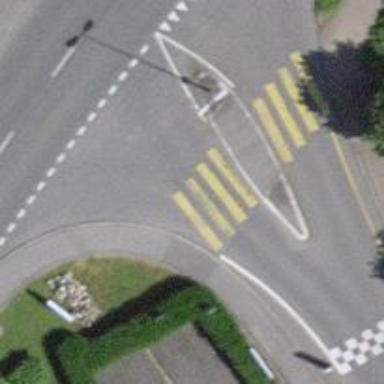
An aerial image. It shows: Marked crossing on footway.